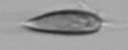
Label: Prorocentrum_triestinum